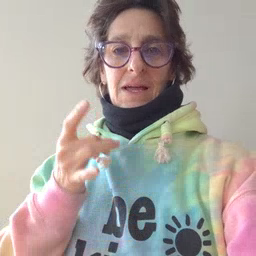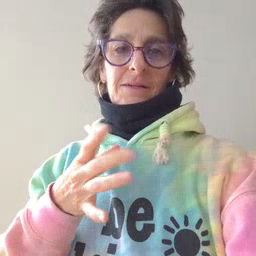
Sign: hate